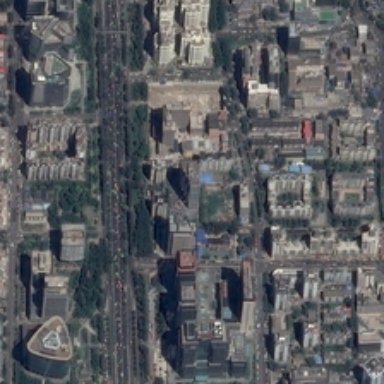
There are tall buildings on both sides of the road .